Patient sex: M
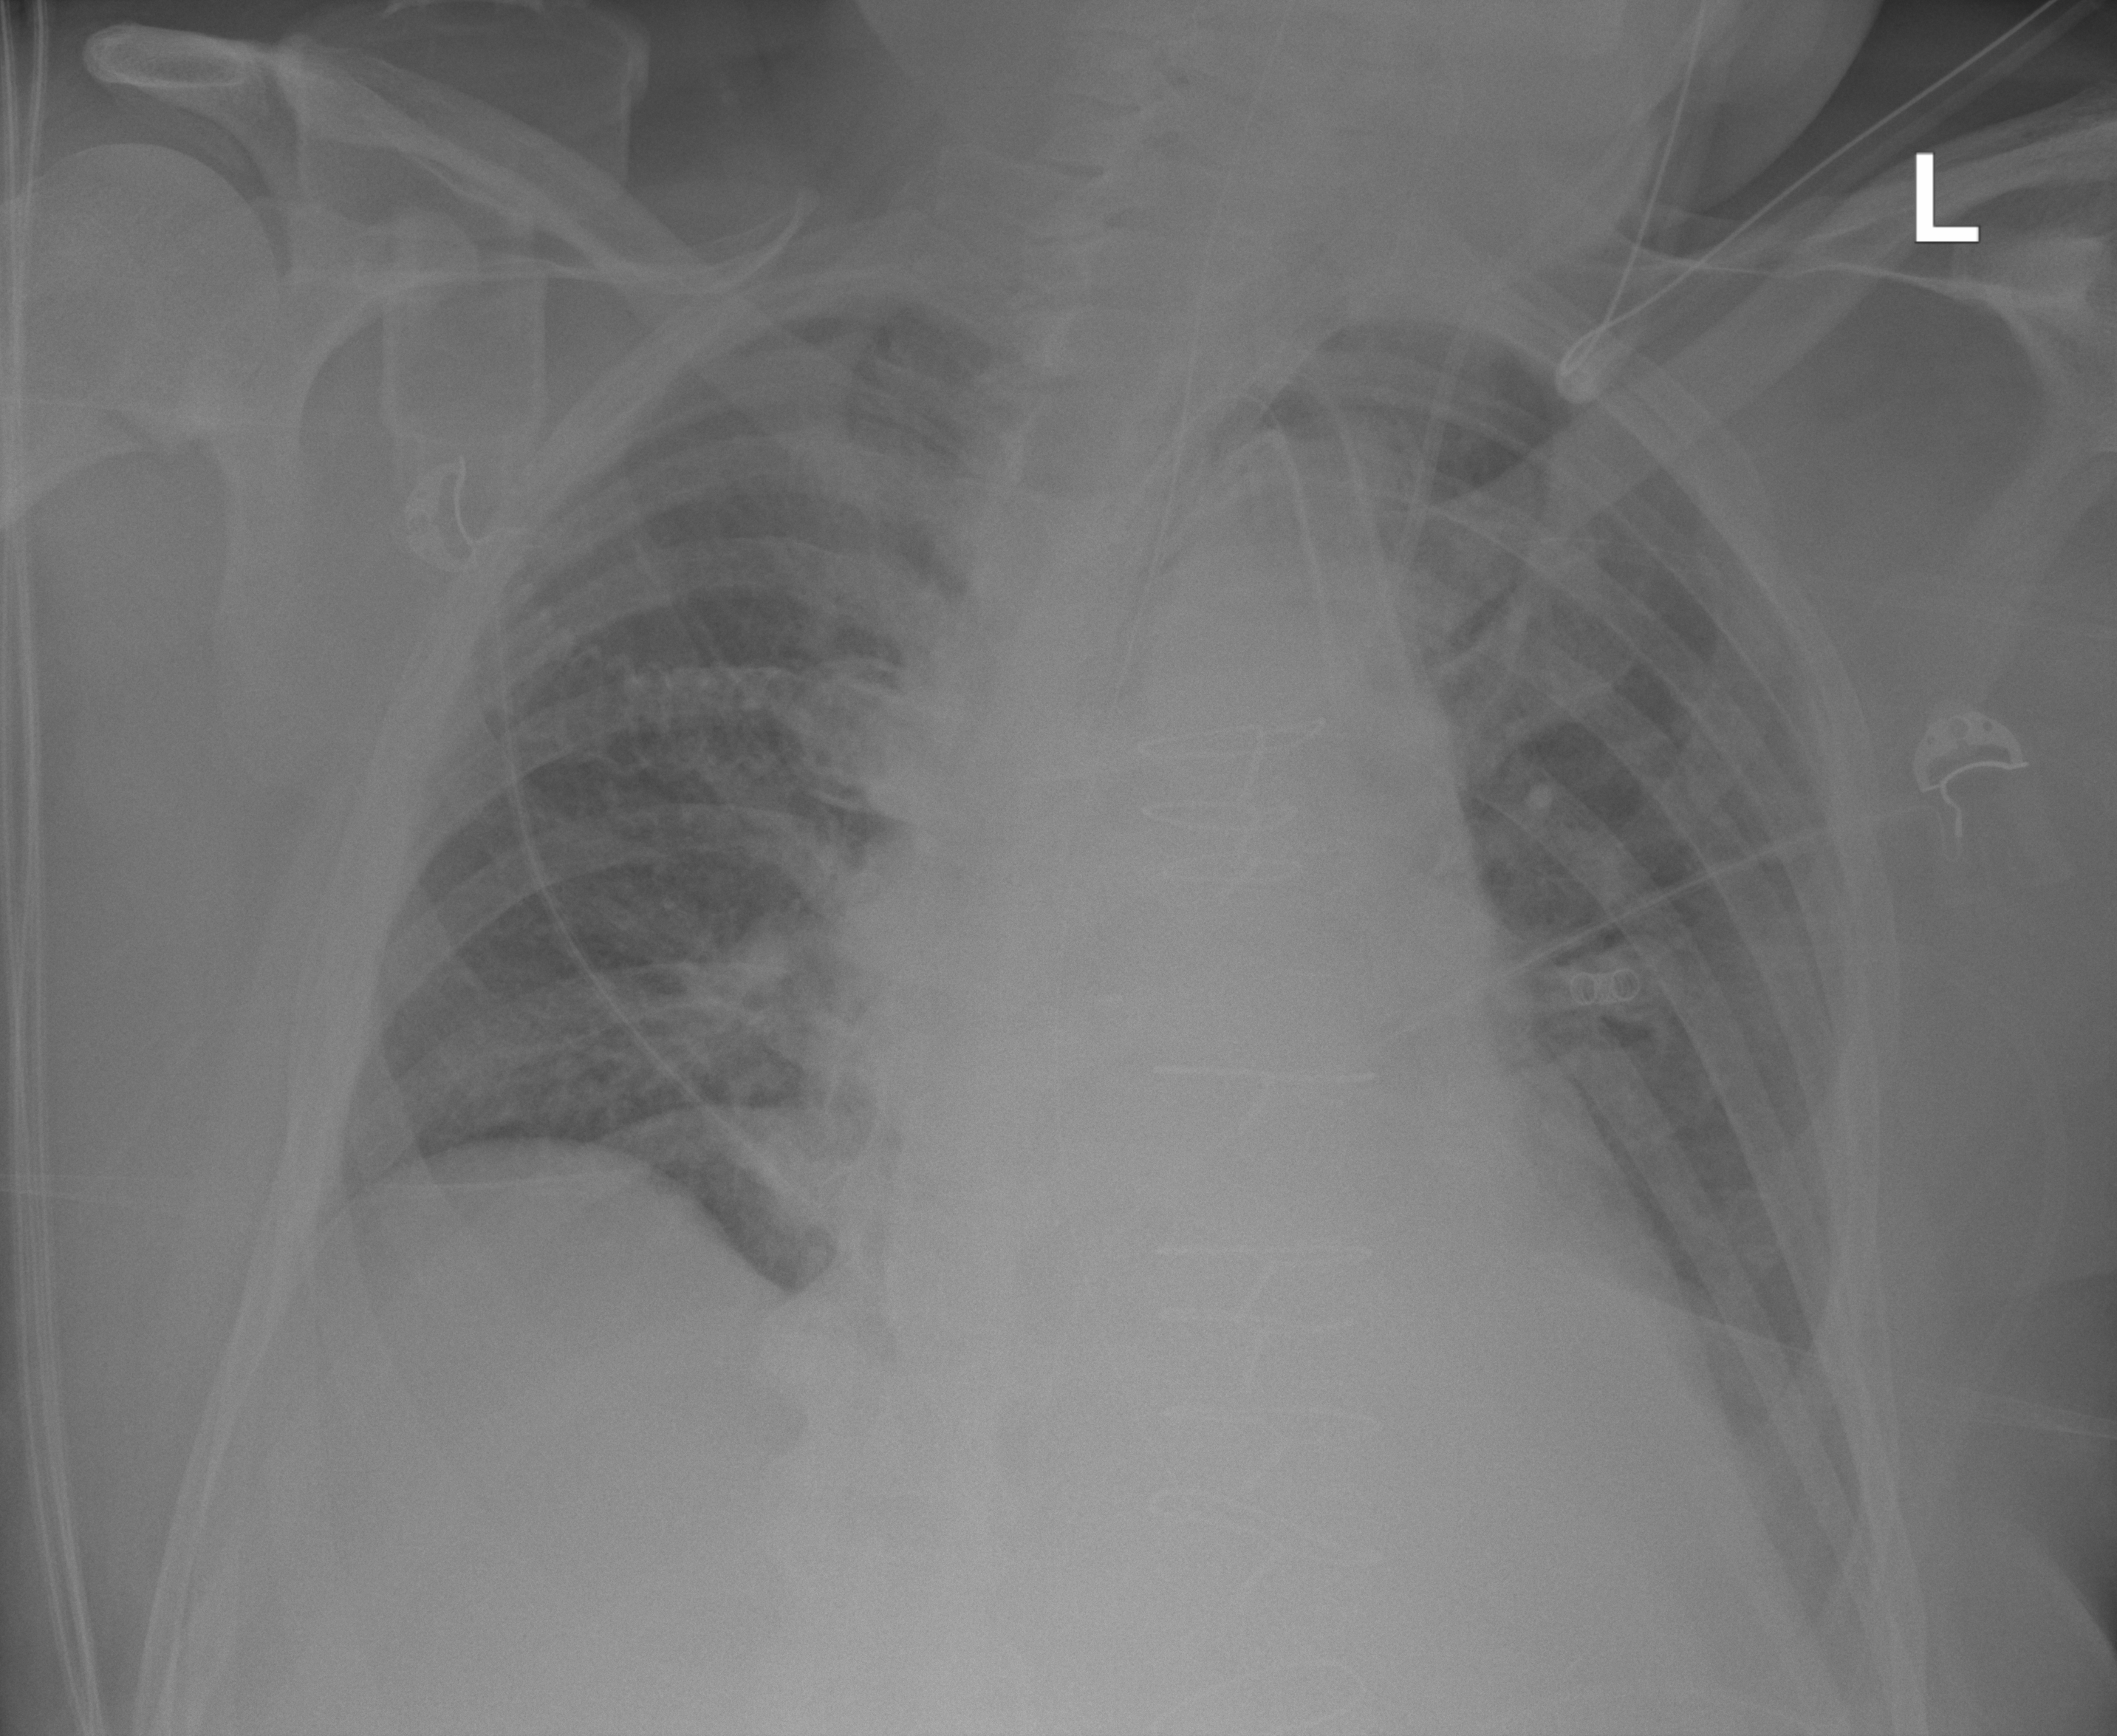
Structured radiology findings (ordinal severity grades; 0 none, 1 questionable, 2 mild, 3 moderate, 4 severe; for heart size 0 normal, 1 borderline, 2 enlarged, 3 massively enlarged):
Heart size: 2
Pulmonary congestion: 2
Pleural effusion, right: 0
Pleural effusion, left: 1
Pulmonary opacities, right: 0
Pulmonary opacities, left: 0
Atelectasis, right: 0
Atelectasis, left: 2